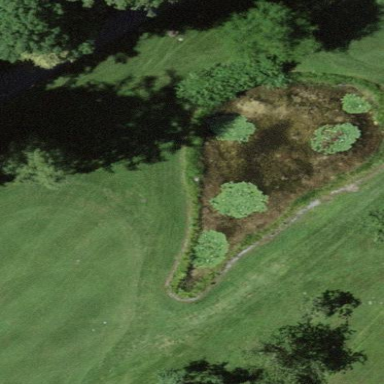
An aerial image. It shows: Water hazard on golf course.